Question: I'm creating a Form with UITableView, I want that when i click over any part of my row, get the focus on the textfield so I can write on it. Right now to focus on the textfield (yellow space) i have to click only over the textfield (see image). Name is the title (not editable)
Thanks a lot
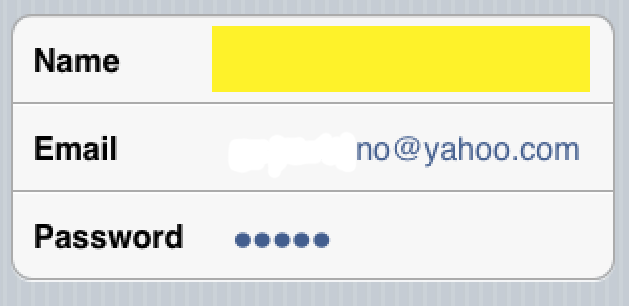
Answer: Say you have a textField named 'myTextField' that you want to have focused when selecting the first row in the table.
Do this in your 'didSelectRowAtIndexPath:' method
'''
if (indexPath.row == 0) {
[myTextField becomeFirstResponder];
}
'''